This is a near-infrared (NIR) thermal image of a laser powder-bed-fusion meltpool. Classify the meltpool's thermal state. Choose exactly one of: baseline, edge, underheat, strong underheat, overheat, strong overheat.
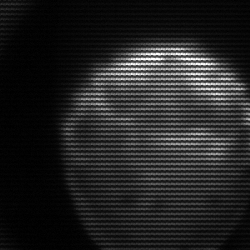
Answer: edge